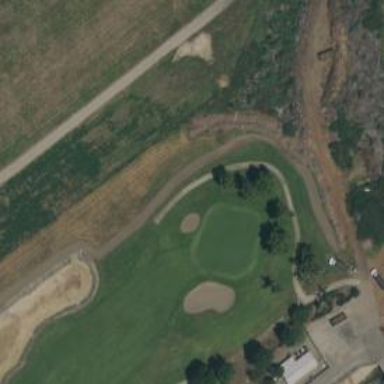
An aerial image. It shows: View of golf hole.